Question: I am trying to output JSON data on to Highstock chart. Initially I struggled with the JSON formatted date which I resolved by following instruction on other answer on stackoverflow by re-formatting dates. But I'm still unable to get the graph plotted on view page -
'''
<script src="http://code.highcharts.com/stock/highstock.js"></script>
<script type="text/javascript">
$(document).ready(function () {
var mydata =[];
chartOjb = new Object();
$.ajax({
type: "GET",
url: "/ReportIntance/DummyCall/2",
data: '{ }',
contentType: "application/json; charset=utf-8",
dataType: "json",
success: function (data) {
$.each(data, function (index, item) {
chartOjb.name = new Date(parseInt(item.DayDate.replace("/Date(", "").replace(")/", ""), 10));
chartOjb.data = item.Series1;
mydata.push({
x: new Date(parseInt(item.DayDate.replace("/Date(", "").replace(")/", ""), 10)),
y: item.Series1
});
})
},
failure: function (response) {
alert(response);
}
});
chart1 = new Highcharts.Chart({
chart: {
renderTo: 'Chart1'
},
title: {
text: 'Delivery Price example using Chart'
},
xAxis: {
type: 'datetime'
},
yAxis: {
title: {
text: 'Price'
}
},
series: [ { data: mydata }]
});
});
</script>
<div id="Chart1" style="height: 500px; min-width: 500px"></div>
'''
My JSON string is -
'''
[{"DayDate":"\/Date(1334704500000)\/","Series1":4.01,"Series2":0,"Series3":0,"Series4":0,"Series5":0},
{"DayDate":"\/Date(1334705400000)\/","Series1":5.01,"Series2":0,"Series3":0,"Series4":0,"Series5":0},
{"DayDate":"\/Date(1334706300000)\/","Series1":4.51,"Series2":0,"Series3":0,"Series4":0,"Series5":0},
{"DayDate":"\/Date(1334707200000)\/","Series1":6.01,"Series2":0,"Series3":0,"Series4":0,"Series5":0},
{"DayDate":"\/Date(1334708100000)\/","Series1":4.71,"Series2":0,"Series3":0,"Series4":0,"Series5":0},
{"DayDate":"\/Date(1334709000000)\/","Series1":7.01,"Series2":0,"Series3":0,"Series4":0,"Series5":0},
{"DayDate":"\/Date(1334709900000)\/","Series1":7.01,"Series2":0,"Series3":0,"Series4":0,"Series5":0}]
'''
Currently I'm trying to output simple line chart and using only DayDate (X-axis) and 'Series1' as Y-axis.
Highstock chart shows just 'x axis' but no line graph or y axis is shown.
Can someone point me what I'm doing wrong? Any help will be appreciated.
Edit:
After setting 'turboThresold' field I can now see the X Axis on my highstock chart. However values from y axis are still missing.
This is how graph looks without any y axis lines. The data seems to be correct
Here's my updated code -
'''
$(function () {
var mydata = [];
chartOjb = new Object();
// See source code from the JSONP handler at https://github.com/highslide-software/highcharts.com/blob/master/samples/data/from-sql.php
$.getJSON('/ReportIntance/DummyCall/2', function (data) {
// Add a null value for the end date
//data = [].concat(data, [[Date.UTC(2013, 9, 14, 19, 59), null, null, null, null]]);
$.each(data, function (index, item) {
chartOjb.name = new Date(parseInt(item.DayDate.replace("/Date(", "").replace(")/", ""), 10));
chartOjb.data = item.Series1;
mydata.push({ x: chartOjb.name, y: parseFloat(chartOjb.data) });
//alert(chartOjb.name + "/" + chartOjb.data);
});
// create the chart
$('#container').highcharts('StockChart', {
chart: {
//type: 'candlestick',
zoomType: 'x'
},
navigator: {
adaptToUpdatedData: false,
series: {
data: mydata
}
},
scrollbar: {
liveRedraw: false
},
title: {
text: 'Historical prices from June 2012'
},
subtitle: {
text: 'Displaying 20K records using Highcharts Stock by using JSON'
},
plotOptions: {
line: {
turboThreshold: 20450
}
},
xAxis: {
type: 'datetime',
title: 'Time',
minRange: 3600 * 1000/15 // one hour
},
yAxis:{
title: {
text: 'Prices',
style: {
color: '#89A54E'
}
},
lineWidth: 1,
opposite: false,
showEmpty: false //hides empty data series
},
series: [{
data: data,
pointStart: Date.UTC(2012, 6, 1), // first of June
pointInterval: 3600 * 1000/15,
dataGrouping: {
enabled: false
}
}]
});
});
});
'''

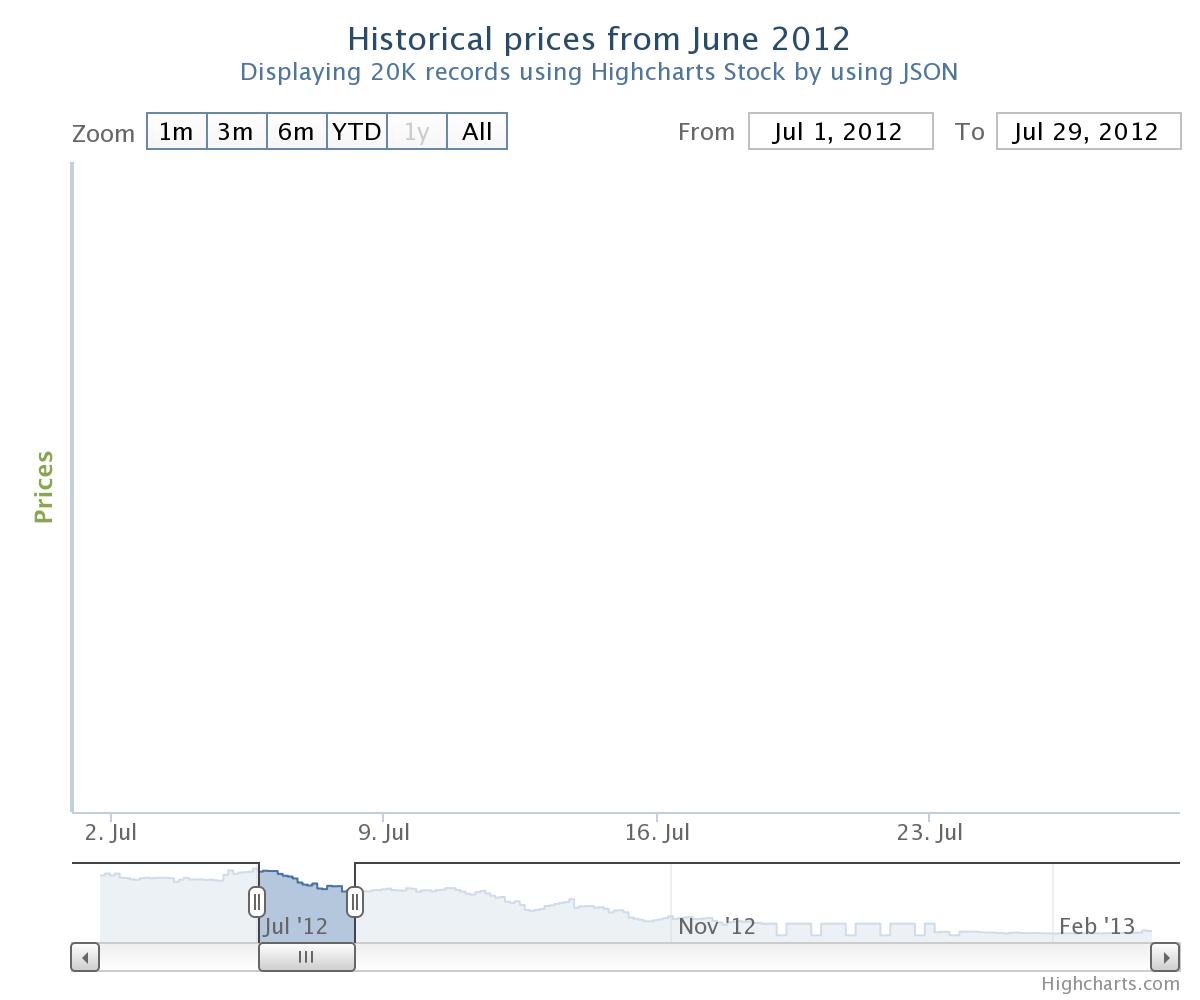
Answer: Thanks to Sebastian, I can now see the graphs. Only issue I had was that I wasn't pointing to correct 'data' Your suggestion to not convert to datetime improved the performance